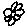
Label: flower